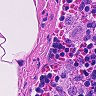
Metastatic tissue present: no